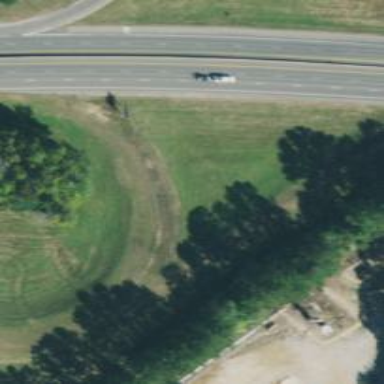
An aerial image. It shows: Freeway ramps that have been dug up and covered with grass before November 2015.